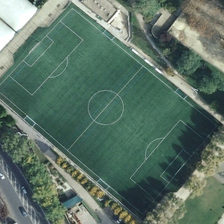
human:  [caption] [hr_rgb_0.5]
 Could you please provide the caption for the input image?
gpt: some green trees are around a football field near a road .

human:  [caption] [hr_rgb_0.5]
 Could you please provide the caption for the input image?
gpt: some green trees are around a football field near a road .

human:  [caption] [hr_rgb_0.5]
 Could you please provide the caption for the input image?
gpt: some green trees are around a football field near a road .

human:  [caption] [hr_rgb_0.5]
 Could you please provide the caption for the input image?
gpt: some green trees are around a football field near a road .

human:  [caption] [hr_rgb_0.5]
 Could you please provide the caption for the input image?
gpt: some green trees are around a football field near a road .